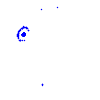
Particle: electron